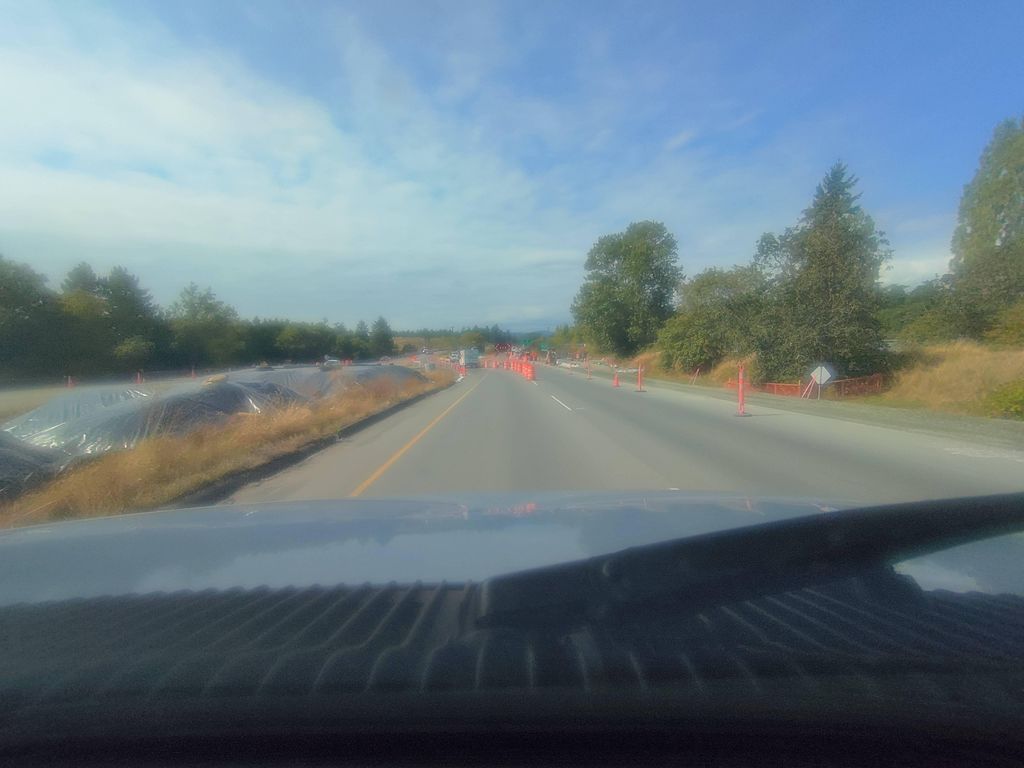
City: victoria